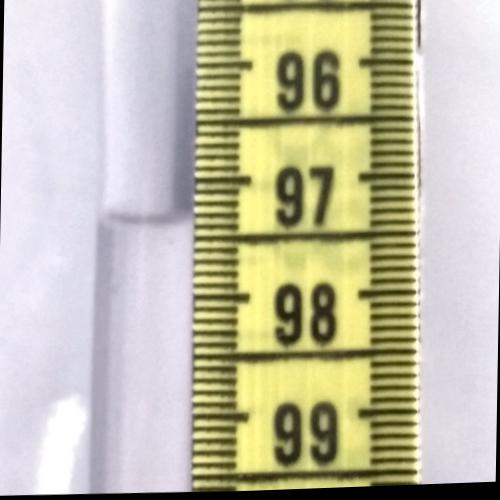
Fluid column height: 97.4 cm